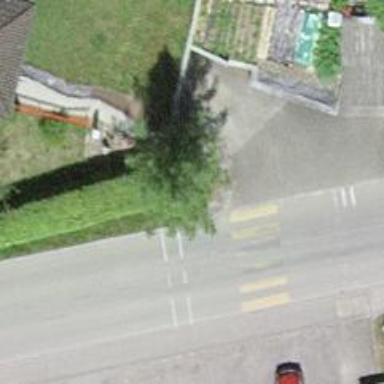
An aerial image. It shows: Bus stop with platform for public transport.